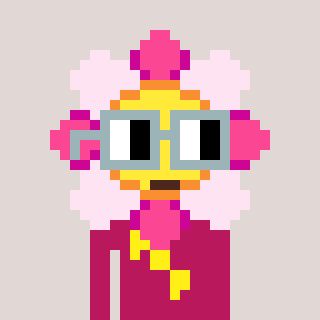
a pixel art character with square dark gray glasses, a flower-shaped head and a darkpink-colored body on a warm background